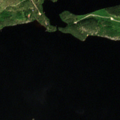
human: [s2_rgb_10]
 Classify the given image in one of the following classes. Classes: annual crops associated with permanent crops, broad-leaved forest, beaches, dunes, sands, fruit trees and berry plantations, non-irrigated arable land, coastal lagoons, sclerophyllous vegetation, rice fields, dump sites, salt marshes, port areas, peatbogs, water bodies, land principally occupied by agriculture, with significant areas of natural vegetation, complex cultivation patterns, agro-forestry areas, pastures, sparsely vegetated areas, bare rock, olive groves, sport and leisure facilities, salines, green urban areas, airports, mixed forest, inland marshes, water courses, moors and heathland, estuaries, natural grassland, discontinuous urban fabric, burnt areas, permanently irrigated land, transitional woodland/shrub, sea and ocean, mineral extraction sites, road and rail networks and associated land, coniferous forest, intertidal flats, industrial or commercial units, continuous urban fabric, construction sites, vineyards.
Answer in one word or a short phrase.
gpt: coniferous forest, transitional woodland/shrub, water bodies